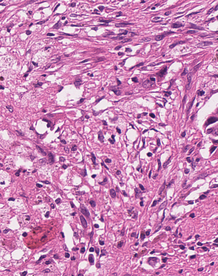
Tumor epithelial tissue: no
Tumor-associated stroma tissue: yes
Normal tissue: no